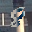
Label: 8